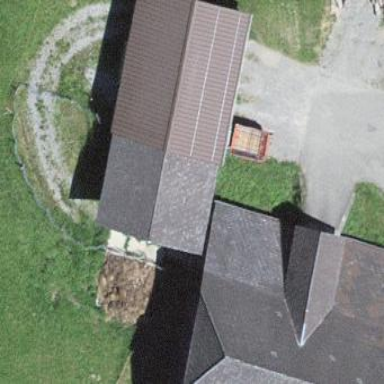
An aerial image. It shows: Shed.